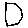
Label: hexagon